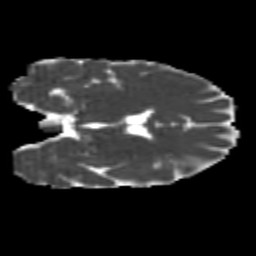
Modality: MD
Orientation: coronal
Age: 22
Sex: female
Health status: healthy
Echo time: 0.074 s